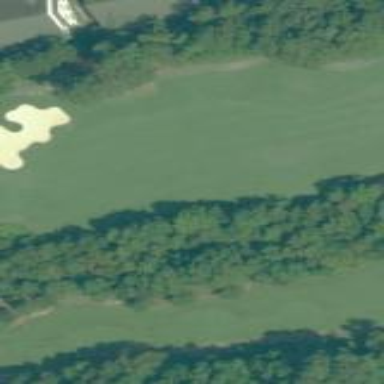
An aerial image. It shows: Golf fairway surrounded by grass.